Current action and preconditions to check: path_clear

Your task: For each precondition in the list above, predict whether it will hold at this action.

Consider the current scene as observed from the mobile robot's camera, and analyze the predicted future states of all dynamic agents (e.g., people, animals, vehicles, or any moving entities) within the NEXT SECOND.

IMPORTANT: Only answer "very likely" if you are absolutely certain—based on strong, clear evidence—that a dynamic agent will violate the precondition in the predicted future state. Do NOT answer "very likely" for unlikely, ambiguous, or low-probability risks.

Ask yourself for each precondition: Is there a high probability, with clear and convincing evidence, that the predicted future states of any dynamic agent will interfere with the predicted future state of the currently executing action within the NEXT SECOND, causing that precondition to fail?

Assess the risk level based on these predictions. Use "likely" or "very likely" if motions create a clear risk of interference.

Use "neutral" or "improbable" if agents are nearby but their predicted paths are clearly diverging or non-conflicting.

Failure Risk Categories: "very improbable", "improbable", "neutral", "likely", "very likely"

Answer Format: Output ONLY the probability_of_failure value from these categories: "very improbable", "improbable", "neutral", "likely", "very likely"

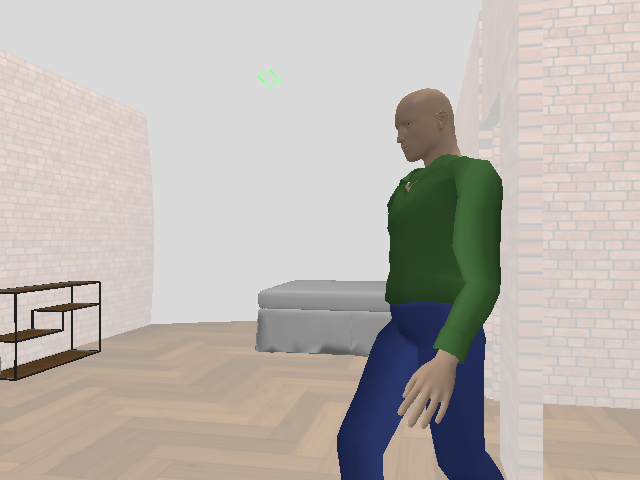

Answer: very likely